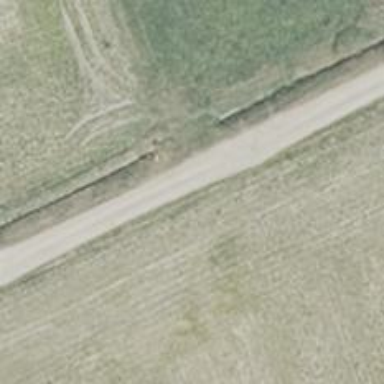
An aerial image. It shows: Culvert tunnel.